Field crop: tomato
Growth stage: 1
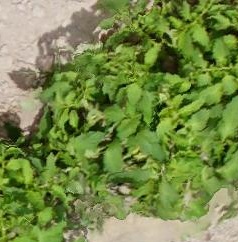
Species: tomato